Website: macys
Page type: billing-address
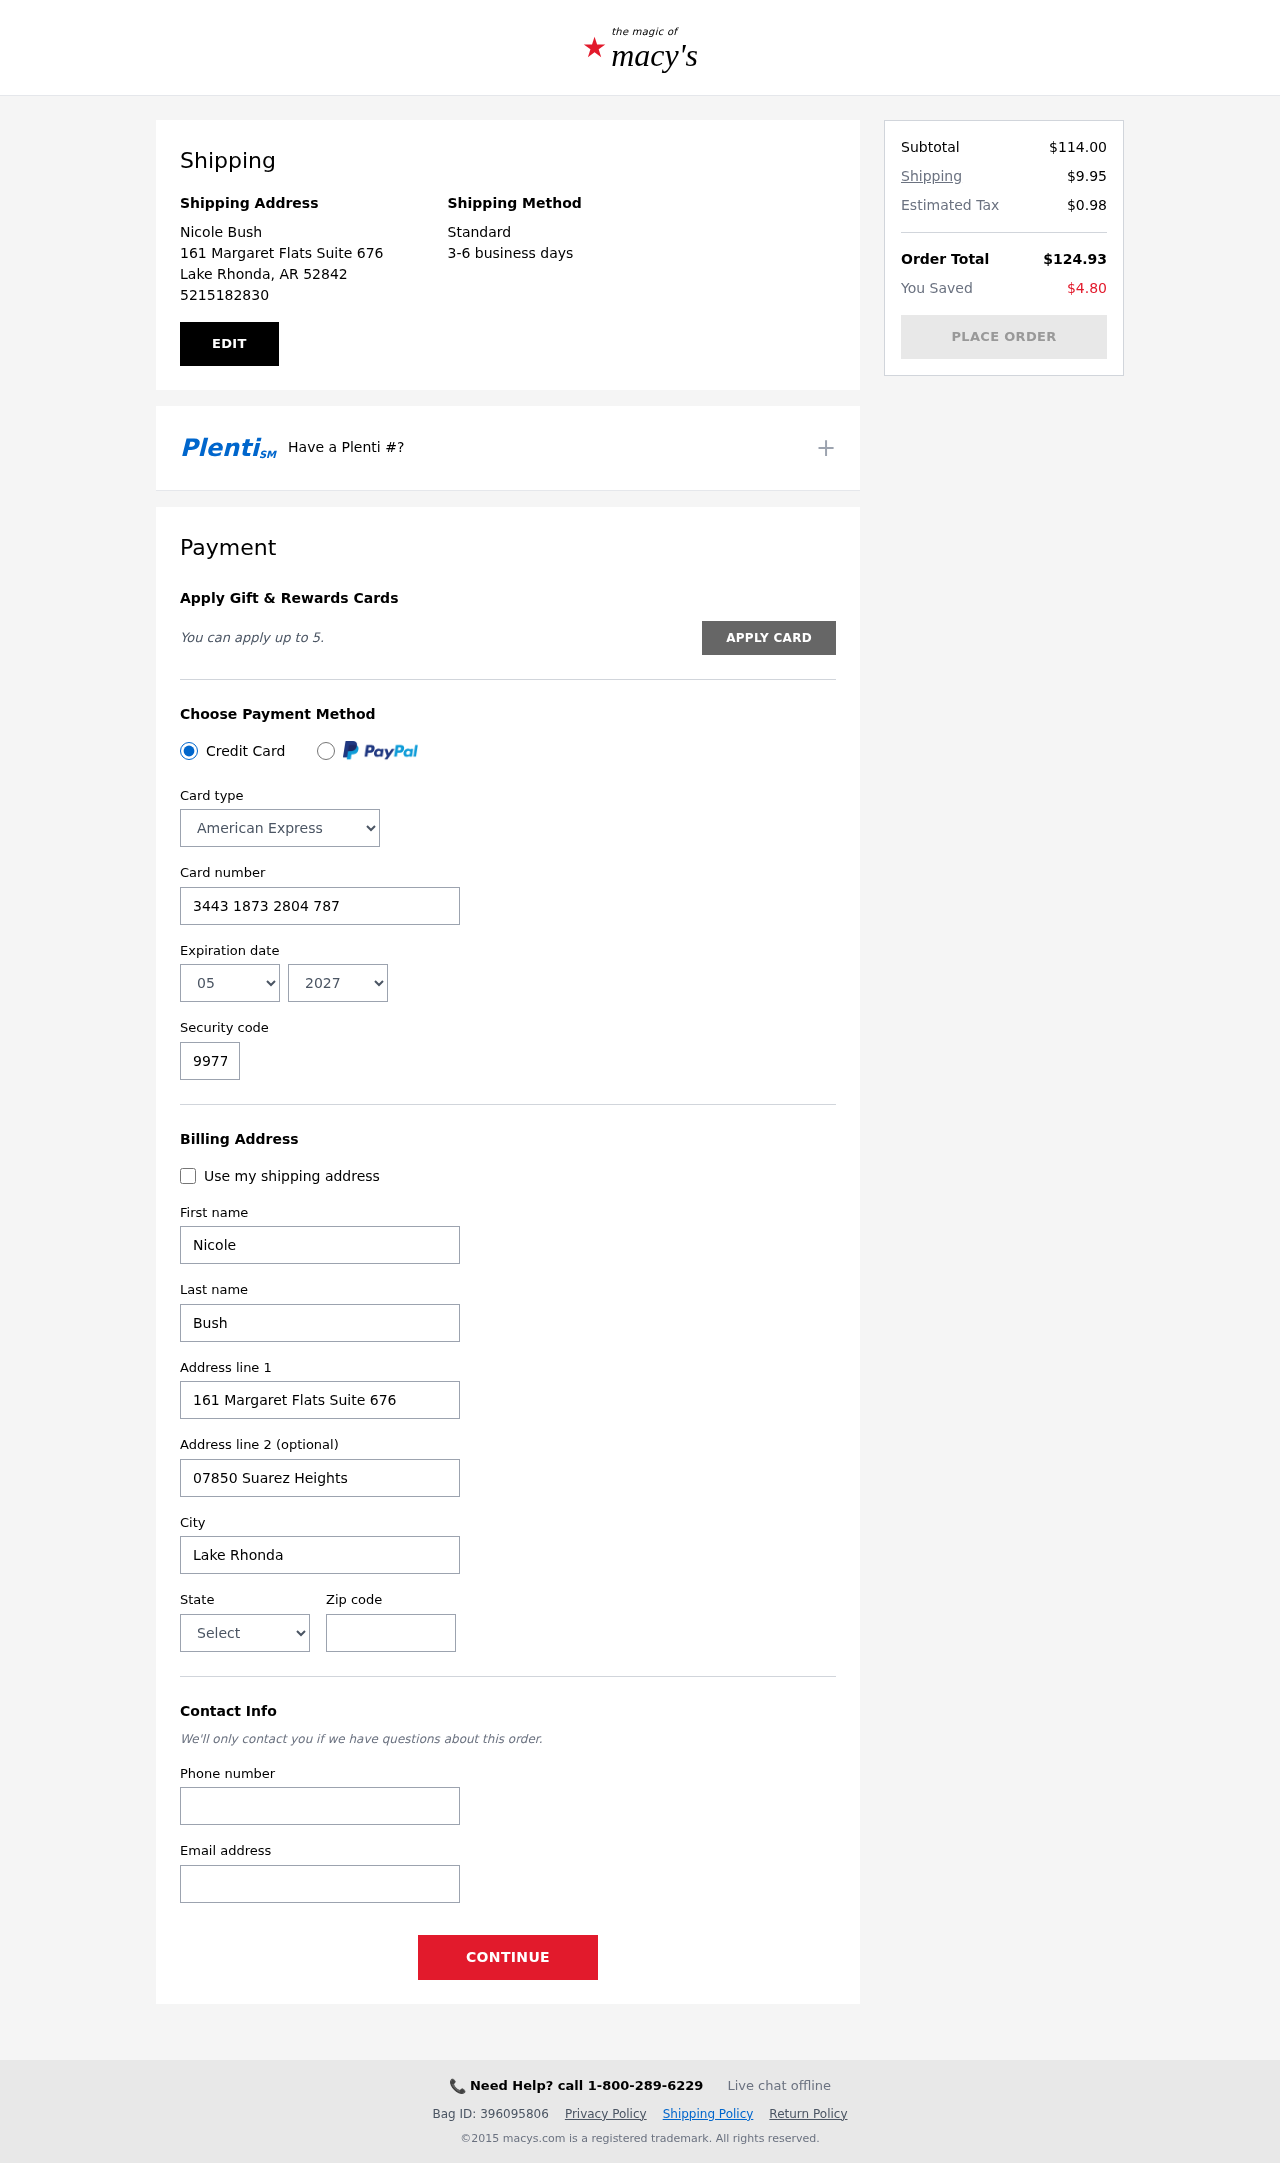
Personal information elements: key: PII_CARD_CVV
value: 9977
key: PII_CARD_EXPIRY_MONTH
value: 05
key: PII_CARD_EXPIRY_YEAR
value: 27
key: PII_CARD_NUMBER
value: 3443 1873 2804 787
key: PII_CARD_TYPE
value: American Express
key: PII_CITY
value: Lake Rhonda
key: PII_CITY_STATE_ZIP
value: Lake Rhonda, AR 52842
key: PII_EMAIL
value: nicolebush@gmail.com
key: PII_FIRSTNAME
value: Nicole
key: PII_FULLNAME
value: Nicole Bush
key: PII_LASTNAME
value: Bush
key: PII_PHONE
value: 5215182830
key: PII_POSTCODE
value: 52842
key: PII_STATE
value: Arkansas
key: PII_STREET
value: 161 Margaret Flats Suite 676
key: PII_STREET2
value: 07850 Suarez Heights
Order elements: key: ORDER_SUBTOTAL
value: $114.00
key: ORDER_SHIPPING_COST
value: $9.95
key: ORDER_TAX
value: $0.98
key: ORDER_TOTAL
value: $124.93
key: ORDER_SAVINGS
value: $4.80